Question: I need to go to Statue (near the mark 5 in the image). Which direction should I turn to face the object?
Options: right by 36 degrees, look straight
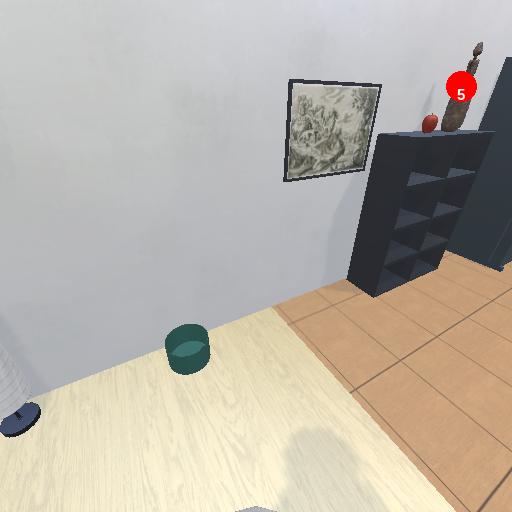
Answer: right by 36 degrees